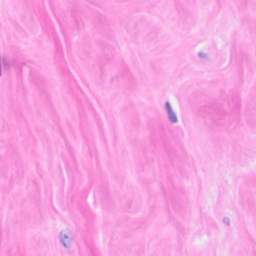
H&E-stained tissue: Breast